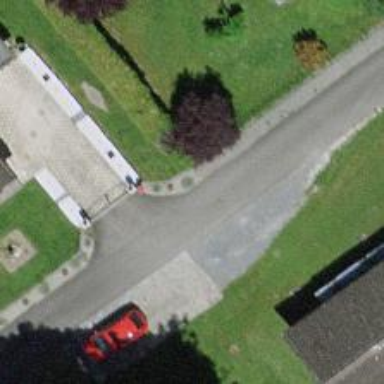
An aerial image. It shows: Living street.